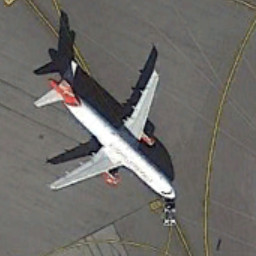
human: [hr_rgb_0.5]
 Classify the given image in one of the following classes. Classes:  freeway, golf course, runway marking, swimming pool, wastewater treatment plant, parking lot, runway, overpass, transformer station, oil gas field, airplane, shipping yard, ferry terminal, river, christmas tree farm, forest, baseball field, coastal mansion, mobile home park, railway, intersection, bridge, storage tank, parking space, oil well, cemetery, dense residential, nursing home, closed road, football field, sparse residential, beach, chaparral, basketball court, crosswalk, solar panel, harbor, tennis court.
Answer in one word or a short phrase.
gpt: airplane